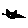
Label: cat